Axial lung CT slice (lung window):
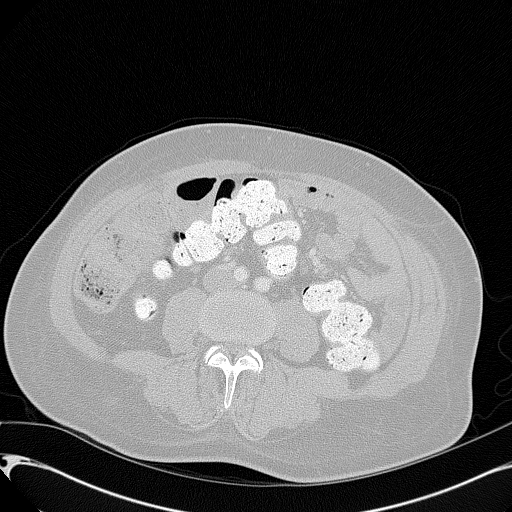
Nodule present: no